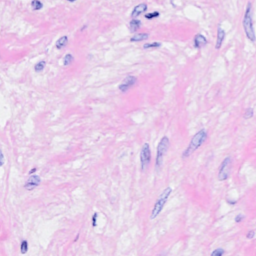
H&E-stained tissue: Breast